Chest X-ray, PA view. Patient: 69 years old, sex F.
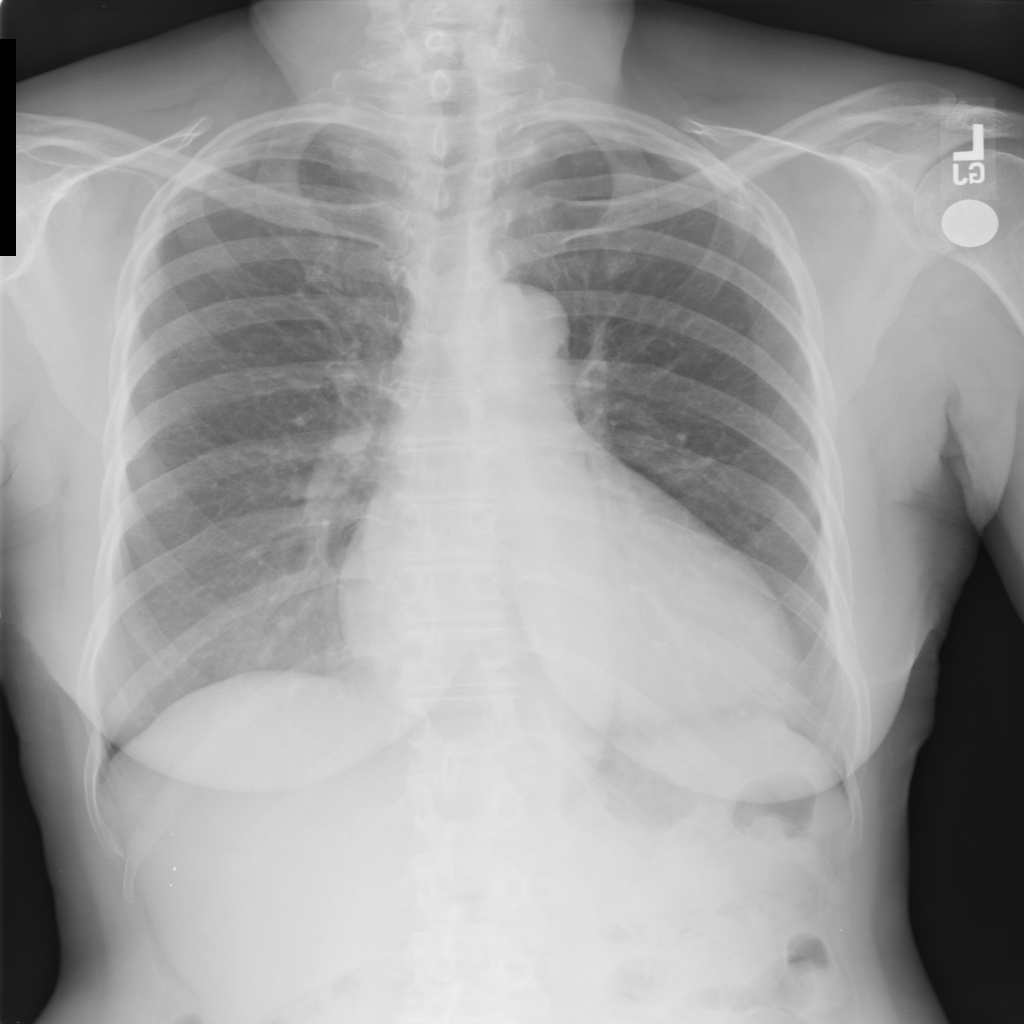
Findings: Nodule